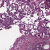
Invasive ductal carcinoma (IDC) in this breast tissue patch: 0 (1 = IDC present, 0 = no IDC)